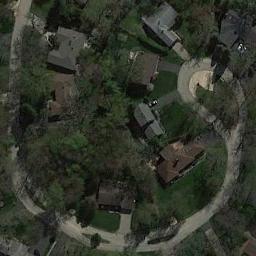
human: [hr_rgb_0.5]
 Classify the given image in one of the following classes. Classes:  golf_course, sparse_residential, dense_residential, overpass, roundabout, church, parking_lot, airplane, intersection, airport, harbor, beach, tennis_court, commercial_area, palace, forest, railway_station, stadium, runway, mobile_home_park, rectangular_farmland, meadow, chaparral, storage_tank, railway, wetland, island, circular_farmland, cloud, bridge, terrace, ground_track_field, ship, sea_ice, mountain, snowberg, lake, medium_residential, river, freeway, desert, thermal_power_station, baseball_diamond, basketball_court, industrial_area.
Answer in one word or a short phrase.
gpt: medium_residential